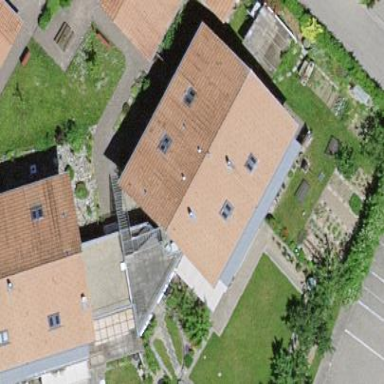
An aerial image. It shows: Residential building.